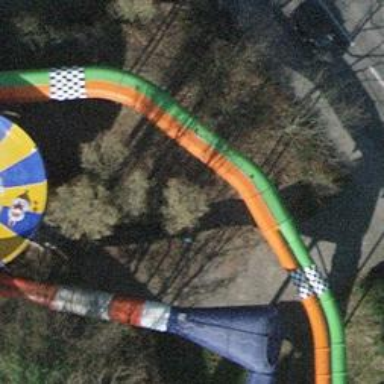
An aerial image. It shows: Water slide attraction.